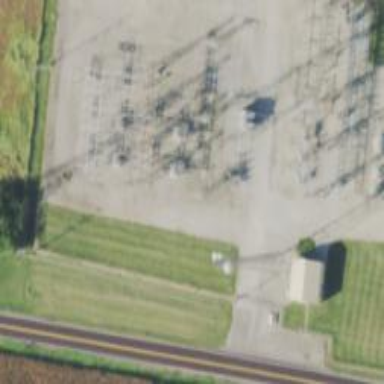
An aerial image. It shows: Switch used for power control.